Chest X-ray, PA view. Patient: 35 years old, sex F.
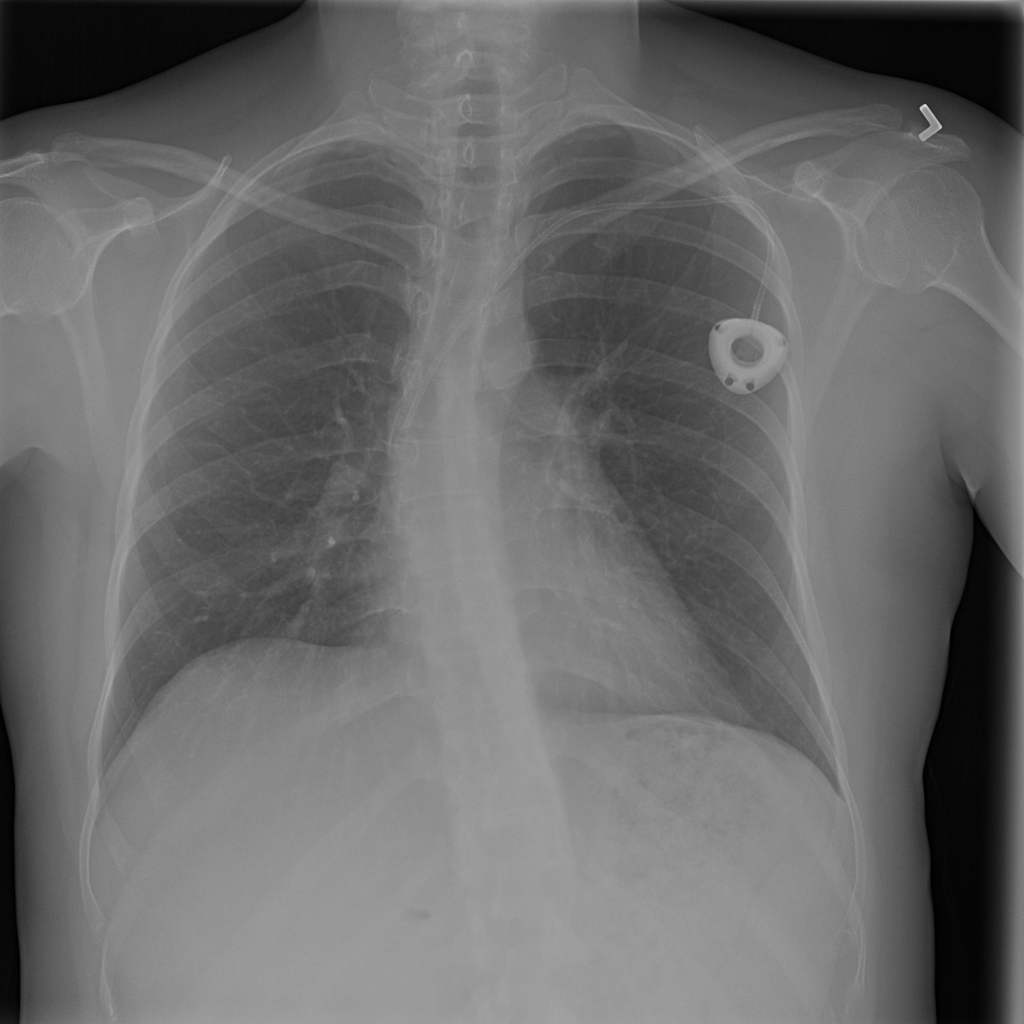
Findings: No Finding